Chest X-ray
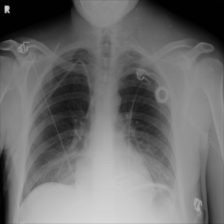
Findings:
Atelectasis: negative
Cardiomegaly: negative
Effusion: negative
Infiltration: positive
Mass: negative
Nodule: negative
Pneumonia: negative
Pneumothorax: negative
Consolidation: negative
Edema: negative
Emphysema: negative
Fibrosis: negative
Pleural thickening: negative
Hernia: negative